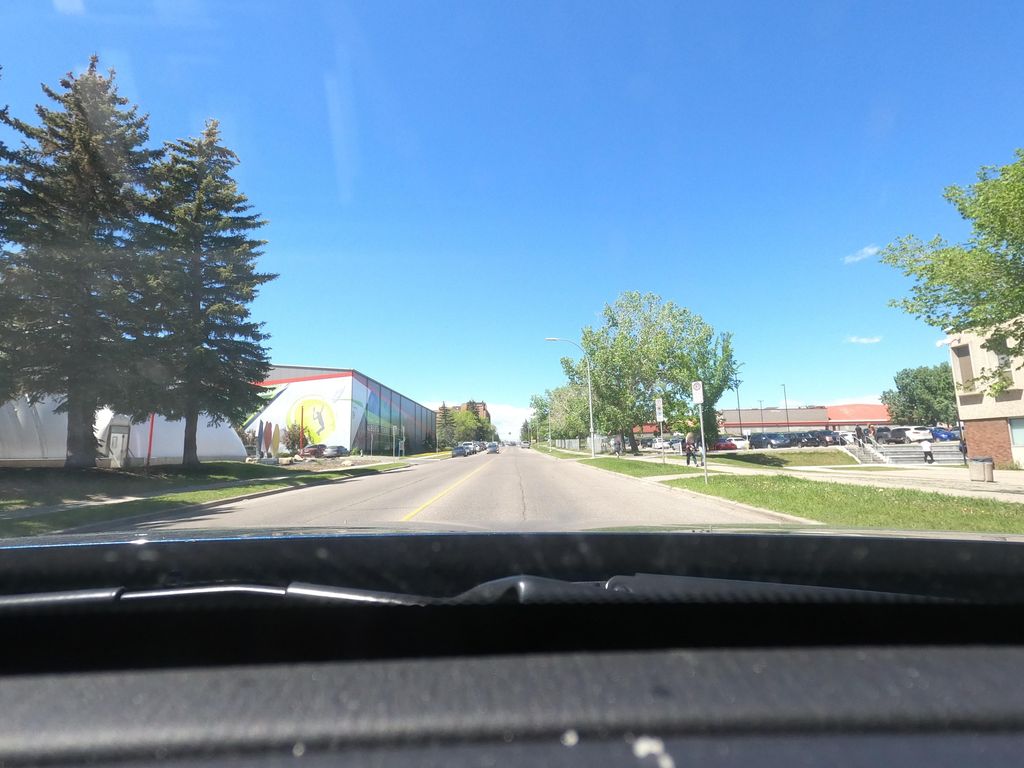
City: calgary